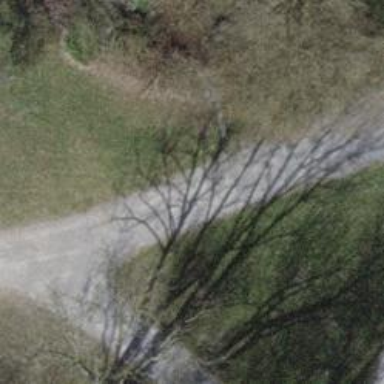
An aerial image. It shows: Unpaved path.